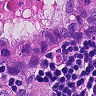
Metastatic tissue present: yes